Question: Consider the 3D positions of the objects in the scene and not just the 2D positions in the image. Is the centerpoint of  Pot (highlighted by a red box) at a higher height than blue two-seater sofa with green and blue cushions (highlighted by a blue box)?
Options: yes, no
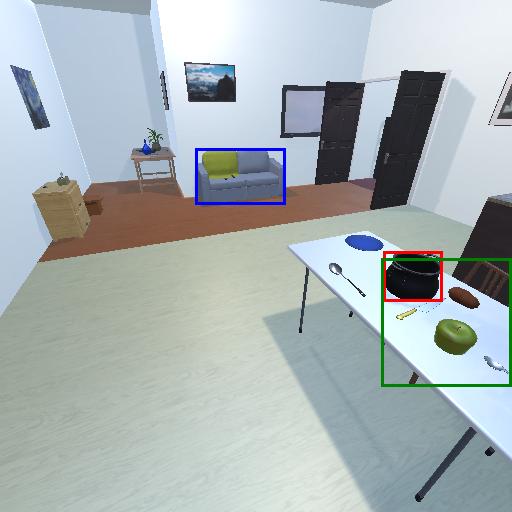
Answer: yes